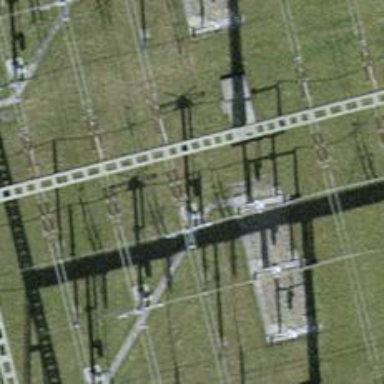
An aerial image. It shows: Bay for power lines.